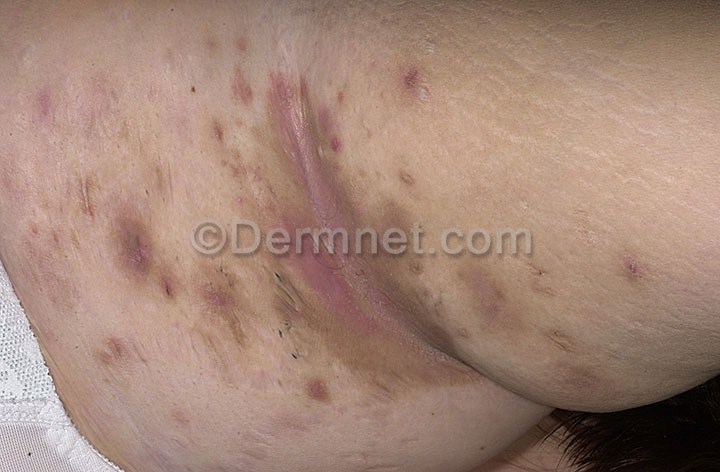
Disease: Acne and Rosacea Photos